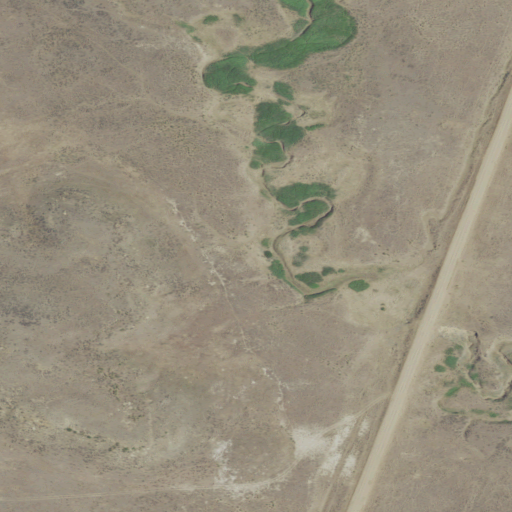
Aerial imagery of valley in Montana named Flat Coulee containing shrub and grassland